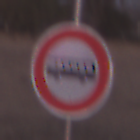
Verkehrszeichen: VerbotKraftomnibusse
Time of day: SunriseSunset
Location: Outdoor (Nature)
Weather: Clear
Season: NotSpecified
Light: Natural